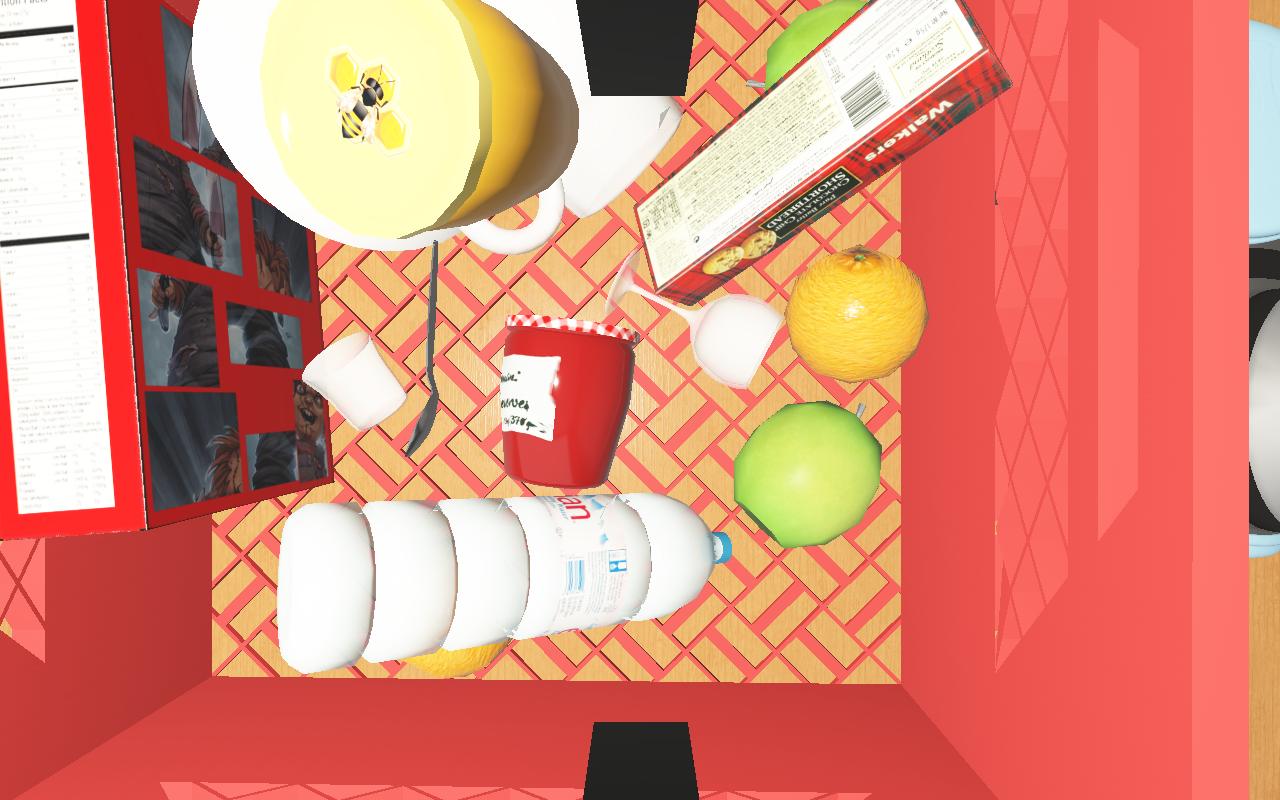
Objects in the scene:
carafe
water bottle
apple
orange
orange
plate
wineglass
jam jar
biscuit box